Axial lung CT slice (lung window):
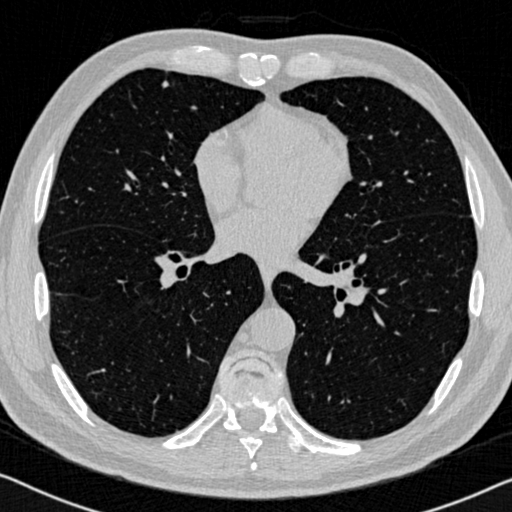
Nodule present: yes
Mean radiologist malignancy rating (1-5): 2.5